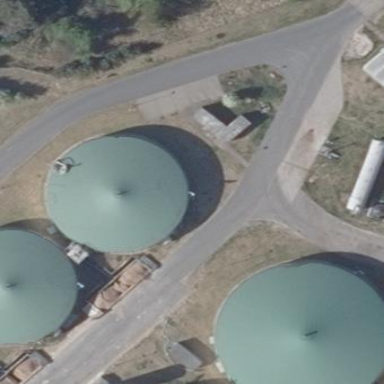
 serving as covered reservoir. It is digester building with generator inside."